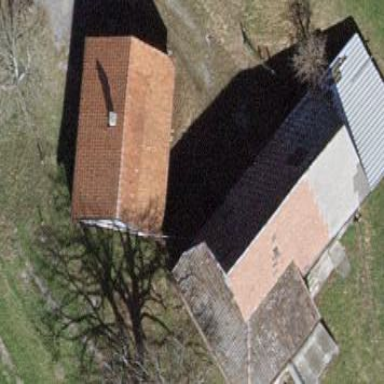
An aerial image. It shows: Rural barn.